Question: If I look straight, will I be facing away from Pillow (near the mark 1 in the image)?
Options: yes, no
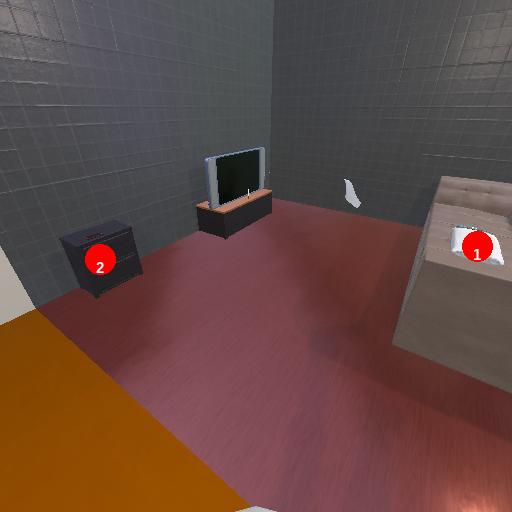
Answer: yes